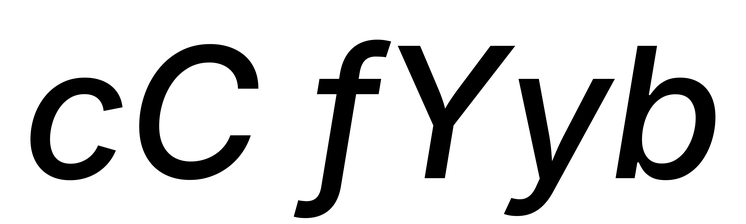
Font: Inter-Italic_Medium_Italic